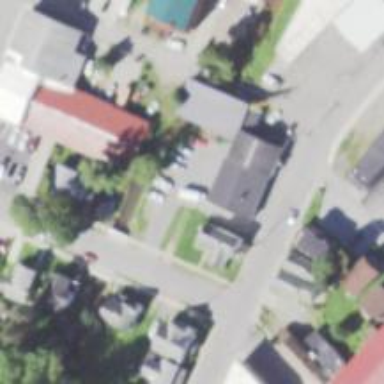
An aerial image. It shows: Alleyway designated as service road.